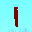
Label: 1